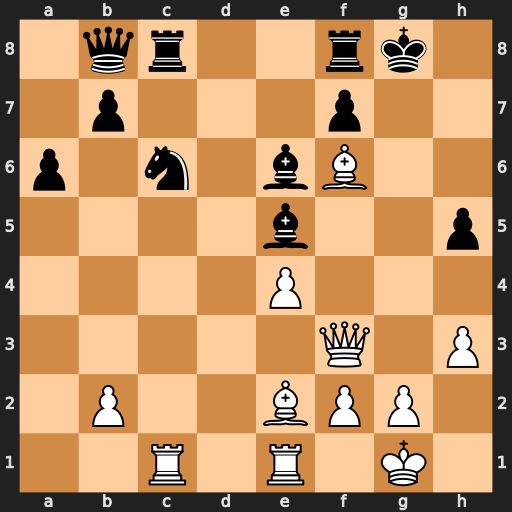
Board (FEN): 1qr2rk1/1p3p2/p1n1bB2/4b2p/4P3/5Q1P/1P2BPP1/2R1R1K1
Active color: w
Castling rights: -
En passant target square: -
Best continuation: Rc5 Bg4 hxg4 Nd4 Rxe5 Qxe5 Bxe5